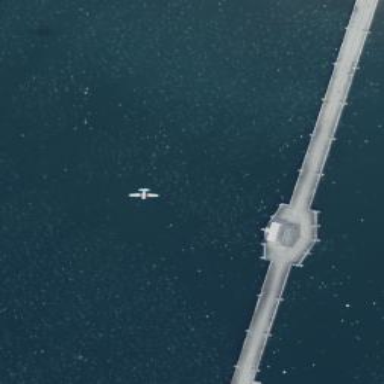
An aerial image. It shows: Man-made pier.